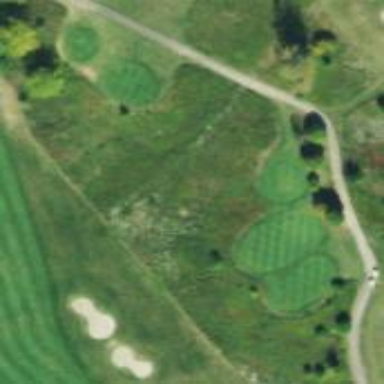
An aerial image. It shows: Area of rough grass used for golf.